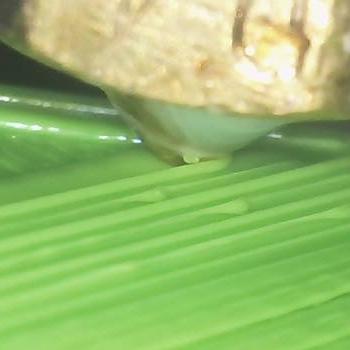
Flow rate: 149%